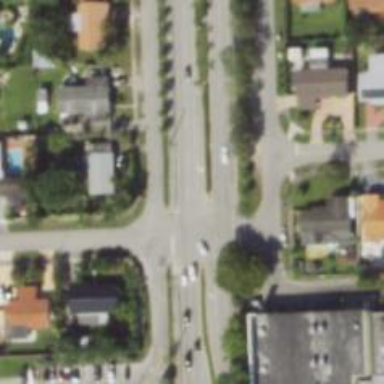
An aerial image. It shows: Asphalt road at the secondary link level.